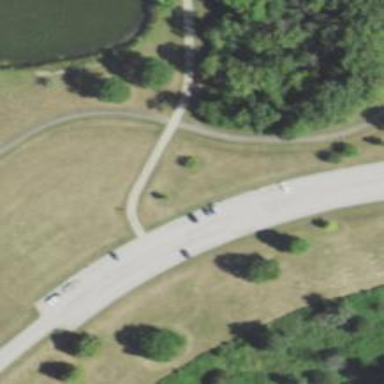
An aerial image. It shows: Footway along the road.